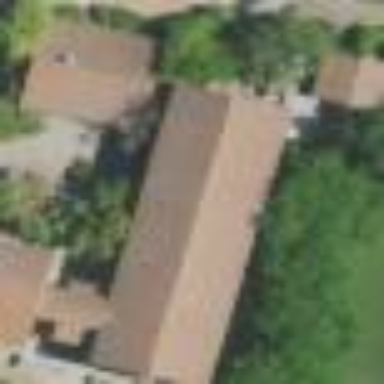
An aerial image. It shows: Dormitory building.